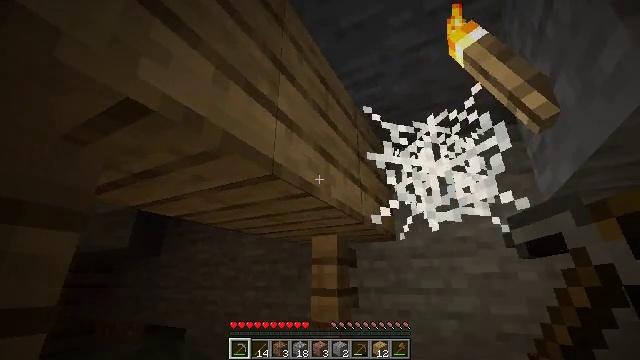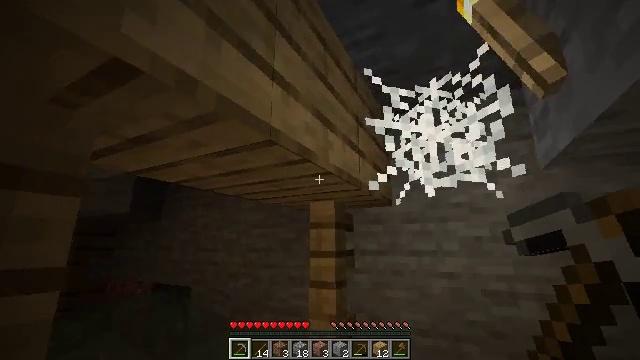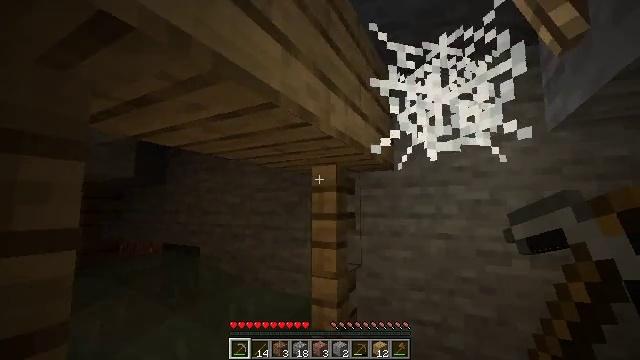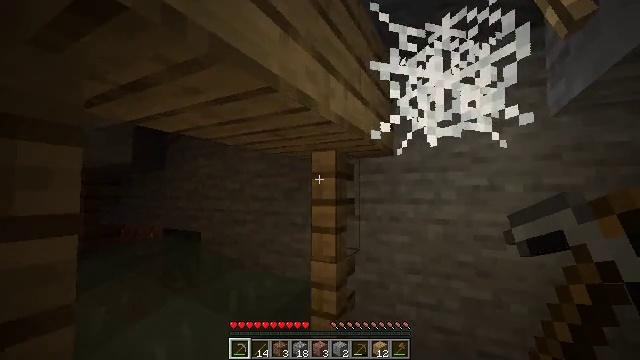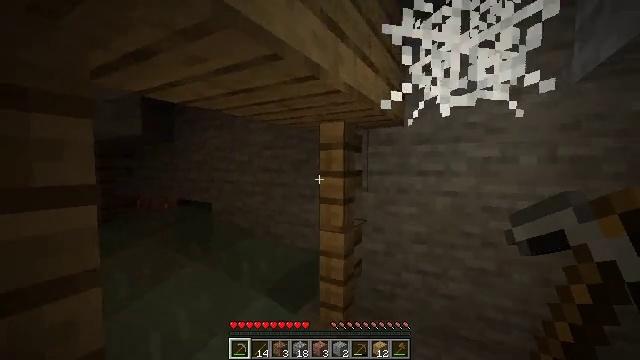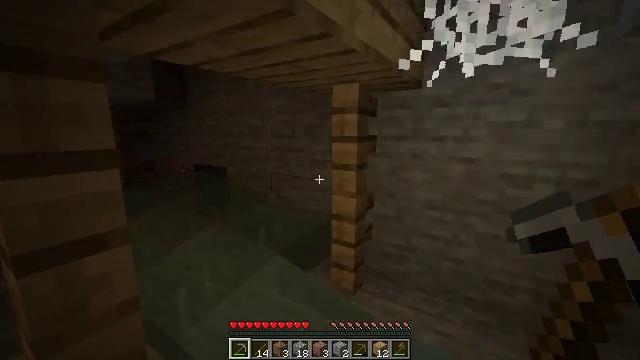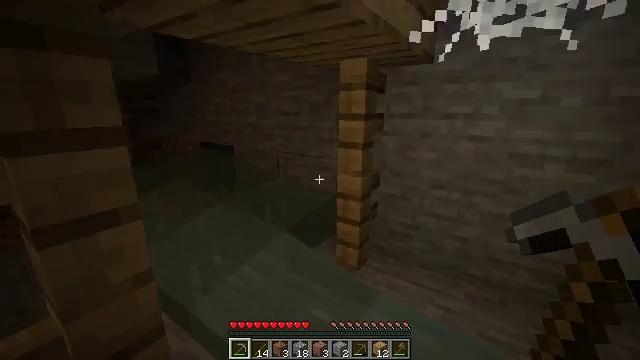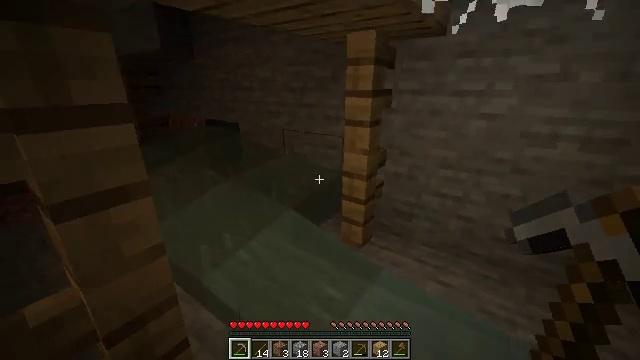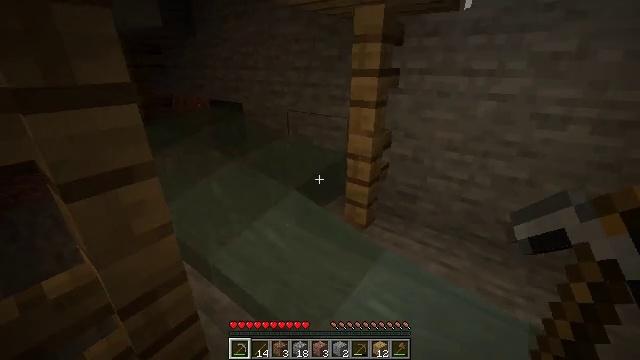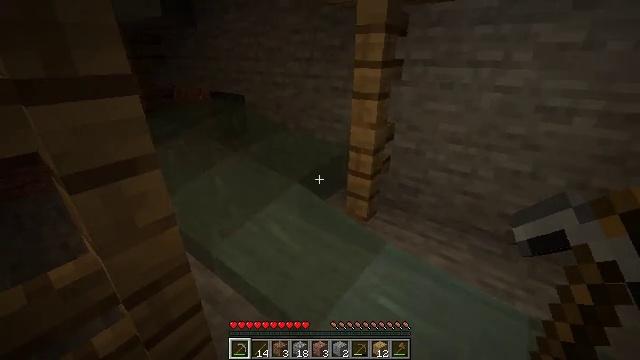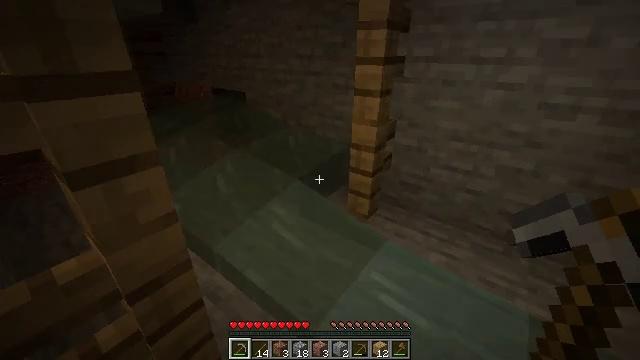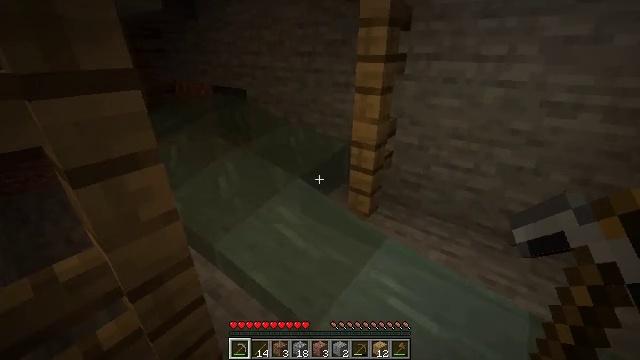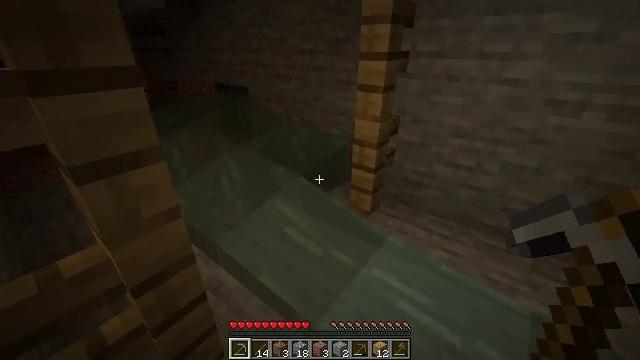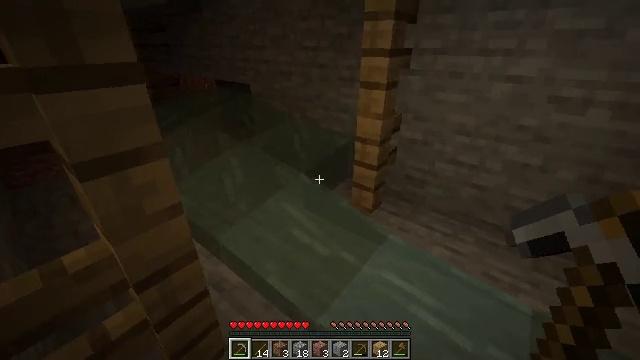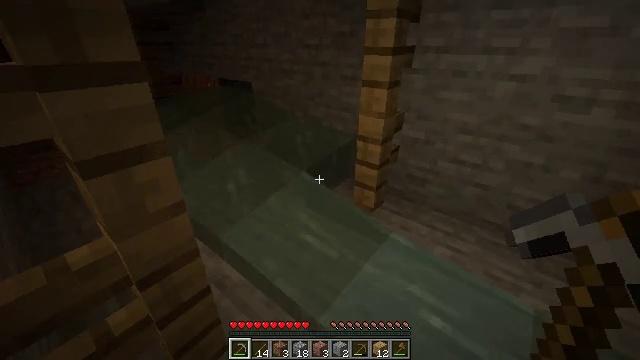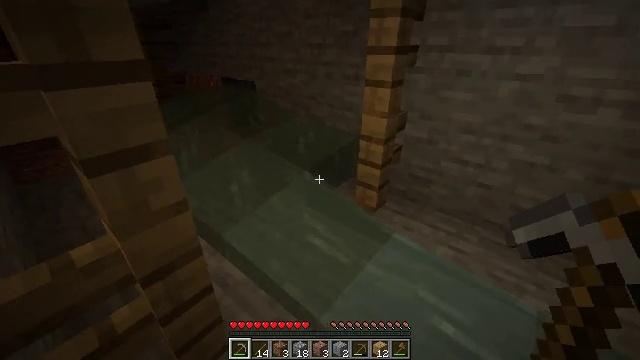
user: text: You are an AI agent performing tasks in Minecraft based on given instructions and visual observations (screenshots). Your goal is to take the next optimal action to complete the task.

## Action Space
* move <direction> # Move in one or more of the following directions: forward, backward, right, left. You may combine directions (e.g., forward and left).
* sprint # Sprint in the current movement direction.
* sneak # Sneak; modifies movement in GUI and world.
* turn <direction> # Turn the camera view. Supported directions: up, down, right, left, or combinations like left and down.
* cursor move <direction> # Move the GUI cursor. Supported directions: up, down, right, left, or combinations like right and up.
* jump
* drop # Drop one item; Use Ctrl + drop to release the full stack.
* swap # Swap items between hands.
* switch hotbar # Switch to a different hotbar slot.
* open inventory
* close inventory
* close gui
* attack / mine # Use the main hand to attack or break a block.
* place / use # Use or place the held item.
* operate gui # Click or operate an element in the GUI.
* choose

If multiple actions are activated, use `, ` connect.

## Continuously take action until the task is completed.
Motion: motion action
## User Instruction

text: Collect the oak planks from the structure.
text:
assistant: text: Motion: turn down
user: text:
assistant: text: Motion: turn down
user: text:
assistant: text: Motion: turn down
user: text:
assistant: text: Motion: turn left and down
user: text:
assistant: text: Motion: turn left and down
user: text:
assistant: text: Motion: turn left and down
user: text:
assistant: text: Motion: turn left and down
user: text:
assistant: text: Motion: turn left and down
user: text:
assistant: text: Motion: turn down
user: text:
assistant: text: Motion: no_op
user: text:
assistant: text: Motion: no_op
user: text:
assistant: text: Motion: no_op
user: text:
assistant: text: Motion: no_op
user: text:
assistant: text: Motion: no_op
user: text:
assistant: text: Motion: no_op
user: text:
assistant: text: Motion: no_op
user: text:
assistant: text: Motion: move forward, turn left
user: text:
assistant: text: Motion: move forward, turn left
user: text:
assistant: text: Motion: move forward, turn left
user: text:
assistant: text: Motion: move forward, turn left
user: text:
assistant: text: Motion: move forward, turn left
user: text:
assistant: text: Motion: move forward, turn left
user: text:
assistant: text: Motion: move forward, turn left
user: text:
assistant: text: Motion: move forward, turn left and up
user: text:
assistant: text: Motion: move forward, turn left and up
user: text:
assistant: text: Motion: move forward and move left, turn left and up
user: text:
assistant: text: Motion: move forward and move left, turn left
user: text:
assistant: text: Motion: move forward and move left
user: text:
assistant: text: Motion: move forward and move left
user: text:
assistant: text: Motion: move forward and move left